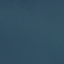
Land use / land cover class: SeaLake